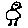
Label: bird